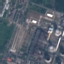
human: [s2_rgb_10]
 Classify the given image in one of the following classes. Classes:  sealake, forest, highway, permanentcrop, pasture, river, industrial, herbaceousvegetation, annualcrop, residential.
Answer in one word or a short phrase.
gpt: Industrial